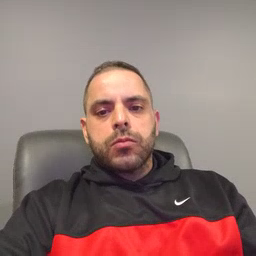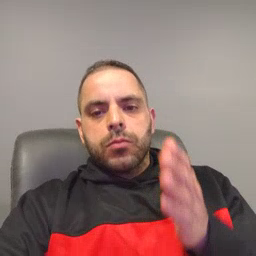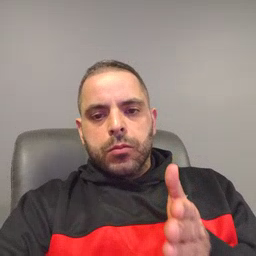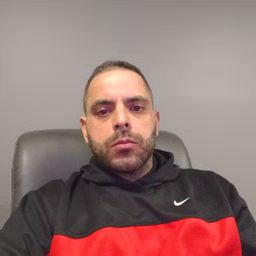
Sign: person